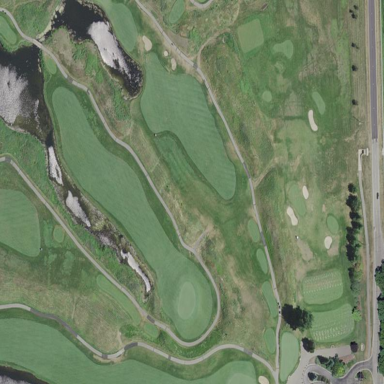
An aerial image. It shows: Rough area on grassy golf course.